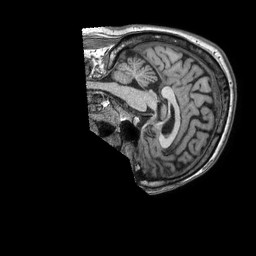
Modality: T1w
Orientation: sagittal
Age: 50
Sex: male
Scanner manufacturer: philips
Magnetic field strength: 1.5 T
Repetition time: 0.007345 s
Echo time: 0.00334 s